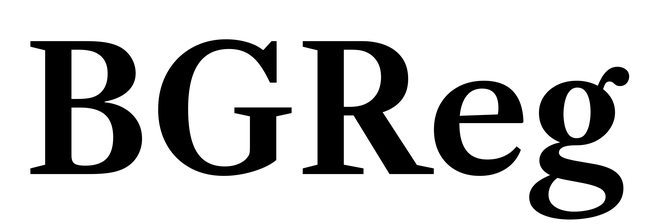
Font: LibreCaslonText_SemiBold